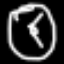
Label: clock